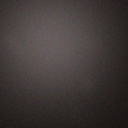
Screen state: off